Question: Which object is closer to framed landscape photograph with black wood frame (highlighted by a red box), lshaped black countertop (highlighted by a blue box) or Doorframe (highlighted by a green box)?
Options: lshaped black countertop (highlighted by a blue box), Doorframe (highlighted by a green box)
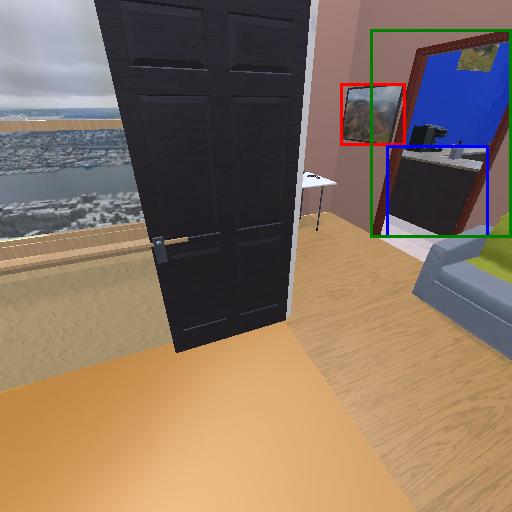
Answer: lshaped black countertop (highlighted by a blue box)